Question: I have been trying to implement an image flipper like the image shown in this question..If anyone having any ideas or how to implement it can you help me with it.
Thanks in advance.

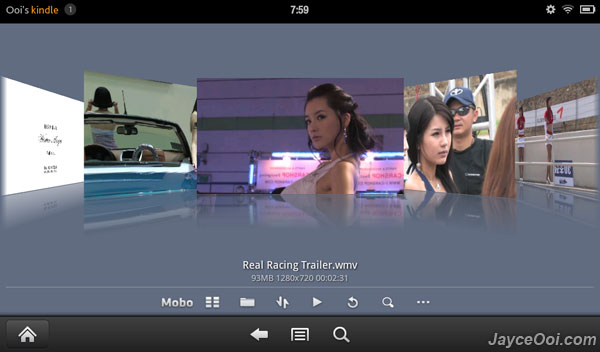
Answer: hear are the some of the example that you can taks as the base implementation...
<URL>
<URL>